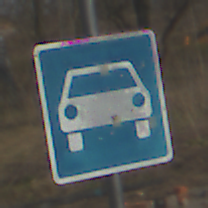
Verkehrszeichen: Kraftfahrstrasse
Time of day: MorningAfternoon
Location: Outdoor (Suburban)
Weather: PartlyCloudy
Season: NotSpecified
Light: Natural